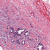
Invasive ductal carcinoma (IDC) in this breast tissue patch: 0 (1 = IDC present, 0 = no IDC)